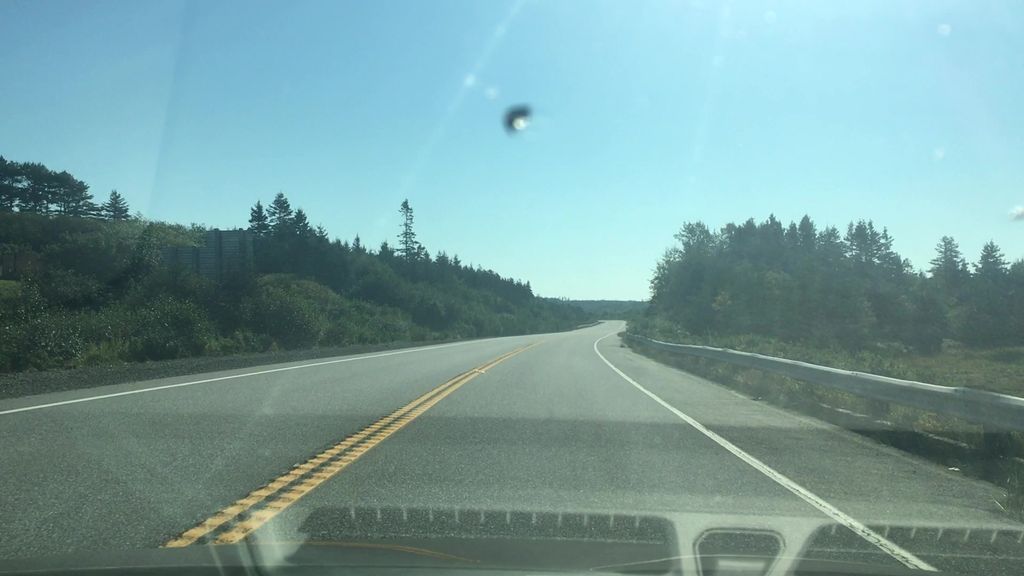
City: halifax